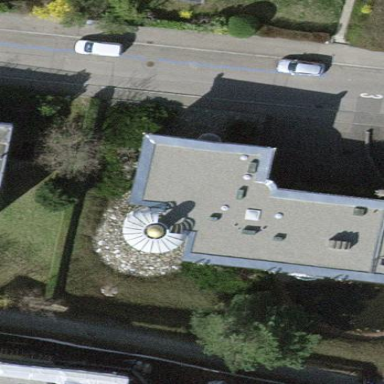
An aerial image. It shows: Flat roofed building.